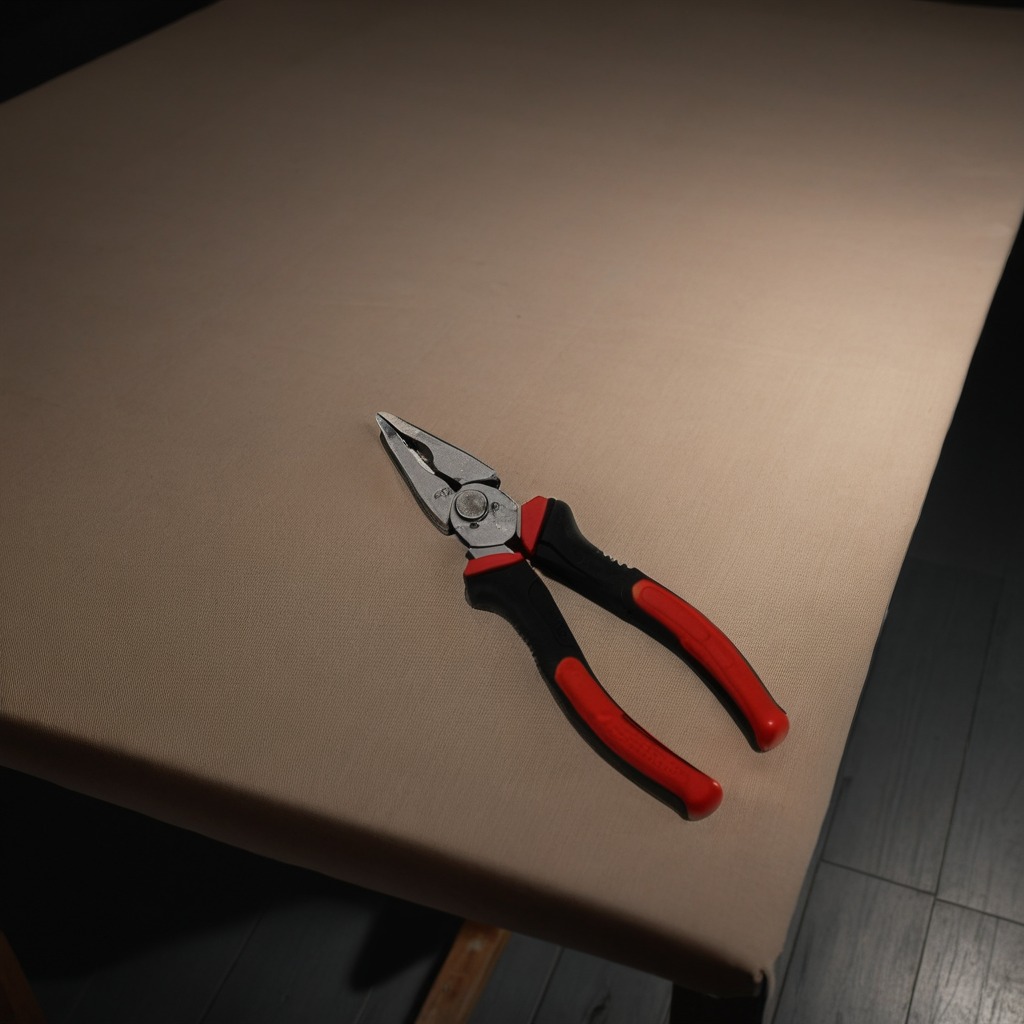
A plier is lying on the wooden table.